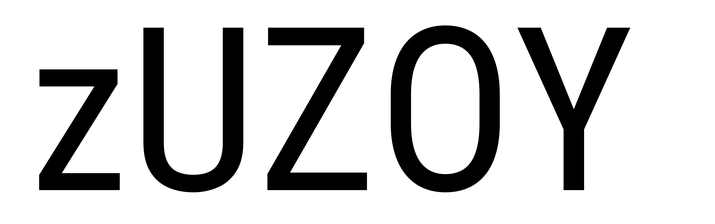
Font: Roboto_Condensed_Regular